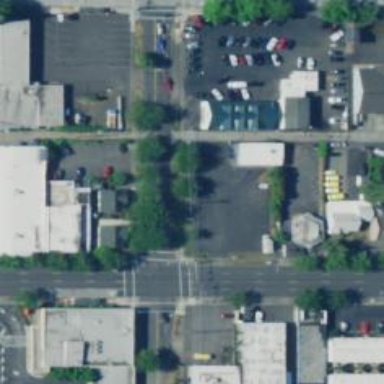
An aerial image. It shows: Solid stop line on the road.